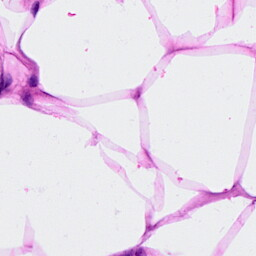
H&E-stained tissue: Breast